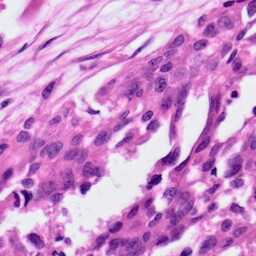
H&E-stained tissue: Ovarian